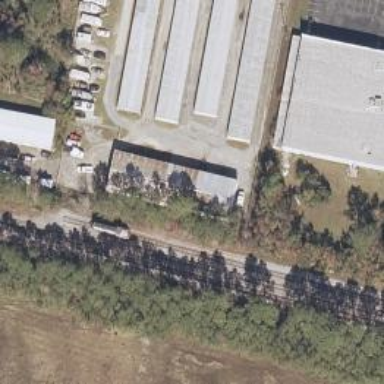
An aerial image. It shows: Railway siding with rails.